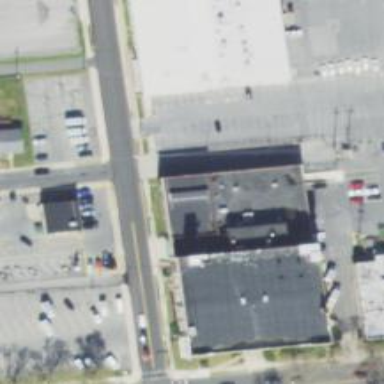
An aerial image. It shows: Building.